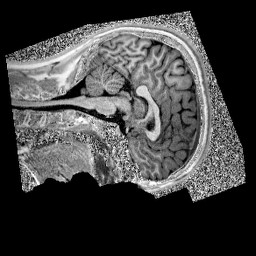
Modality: UNIT1
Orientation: sagittal
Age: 13
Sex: male
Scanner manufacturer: siemens
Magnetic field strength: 3 T
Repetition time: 4 s
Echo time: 0.00299 s